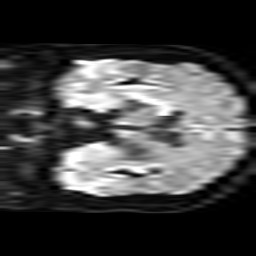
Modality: TRACE
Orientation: coronal
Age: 58
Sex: female
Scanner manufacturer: philips
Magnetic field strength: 3 T
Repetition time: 3.786 s
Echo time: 0.06104 s